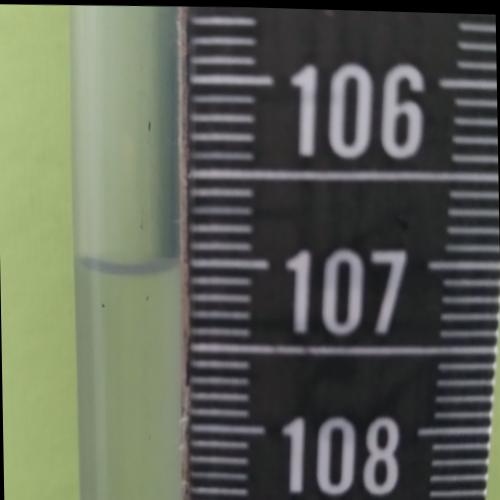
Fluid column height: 107.0 cm